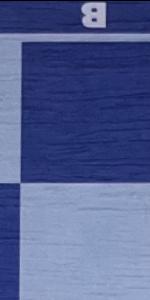
Label: Empty